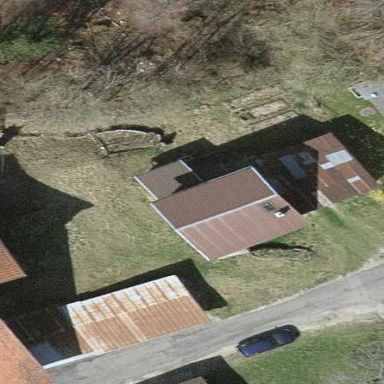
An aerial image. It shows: Simple house.